Question: tl/dr: What am I doing wrong?
I'm trying to run selenium tests locally and be compatible with Browserstack platform. I use this code to connect locally:
'''
wd = webdriver.Remote('http://xxxxxxxx@hub.browserstack.com:80/wd/hub', {'browser':'firefox'})
wd.get('http://google.com')
wd.get_screenshot_as_file('/tmp/googl.png')
wd.close()
'''
I see a good screenshot in '/tmp/'.
Now I try to do the same with local Selenium:
'''
$ java -jar /usr/share/java/selenium-server-standalone-2.44.0.jar &
'''
The server starts nominally. I try creating a session with Firefox (30.0), it works correctly. (Default browser is Opera.)
Then I try to run Python code:
'''
wd = webdriver.Remote('http://localhost:4444/wd/hub', {'browser':'firefox'})
wd.get('http://google.com')
wd.get_screenshot_as_file('/tmp/googl2.png')
wd.close()
'''
Selenium opens Opera instead of Firefox.

I see this in Python console:
'''
Message: <html>
<head>
<title>Error 500 org/json/JSONObject</title>
</head>
<body>
<h2>HTTP ERROR: 500</h2><pre>org/json/JSONObject</pre>
<p>RequestURI=/wd/hub/session</p>
<p><i><small><a href="http://jetty.mortbay.org">Powered by Jetty://</a></small></i></p>
'''
Why does it open Opera instead of Firefox?
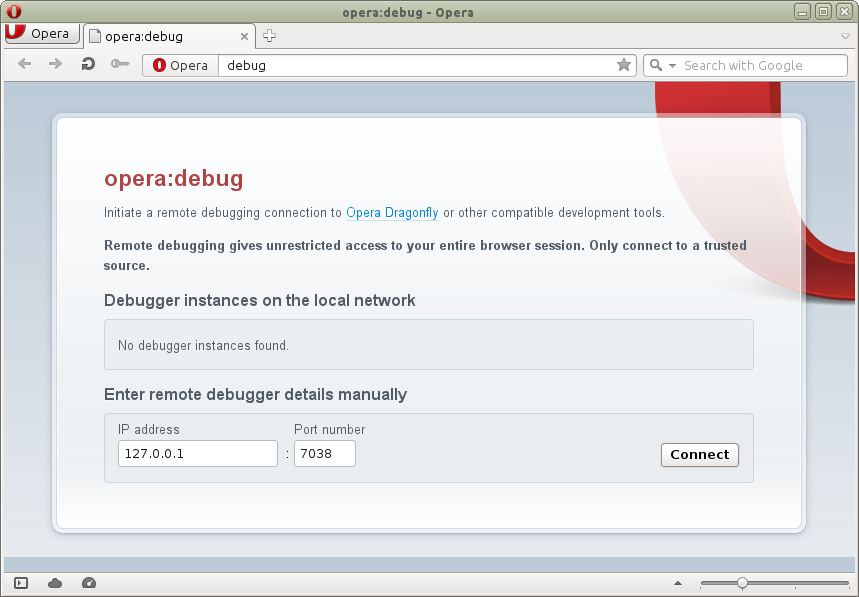
Answer: The problem is in this line:
'''
wd = webdriver.Remote('http://localhost:4444/wd/hub', {'browser':'firefox'})
'''
Changing 'browser' to 'browserName' will fix it. Use
'''
wd = webdriver.Remote('http://localhost:4444/wd/hub', {'browserName':'firefox'})
'''
instead.